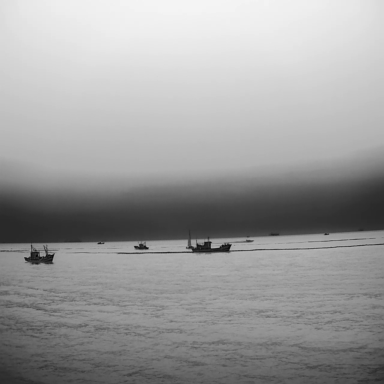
There are five sailboats in the infrared image.